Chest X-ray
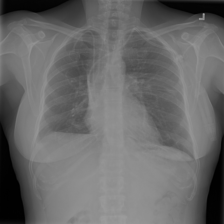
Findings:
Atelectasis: negative
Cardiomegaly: negative
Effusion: positive
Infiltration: negative
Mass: negative
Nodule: negative
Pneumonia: negative
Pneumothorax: negative
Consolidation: positive
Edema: negative
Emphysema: negative
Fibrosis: negative
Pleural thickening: negative
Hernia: negative